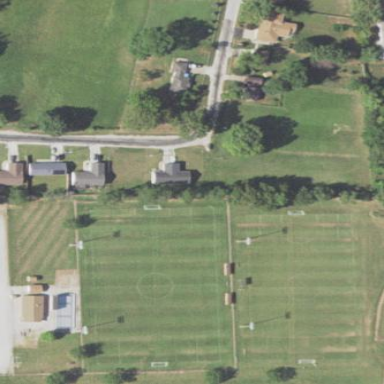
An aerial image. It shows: Soccer pitch for leisure land activities.